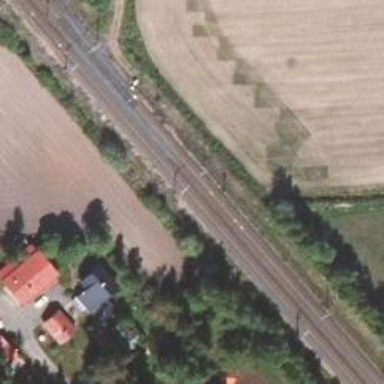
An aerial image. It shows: Railway with continuous electrified contact lines.